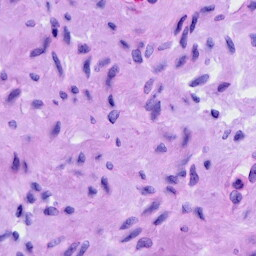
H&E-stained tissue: Cervix